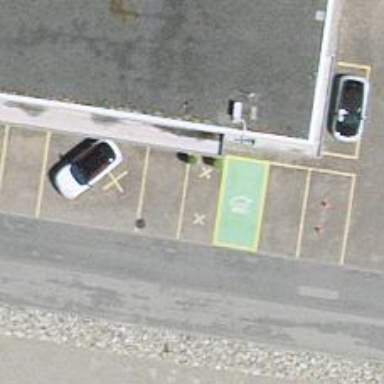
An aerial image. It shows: Charging station.